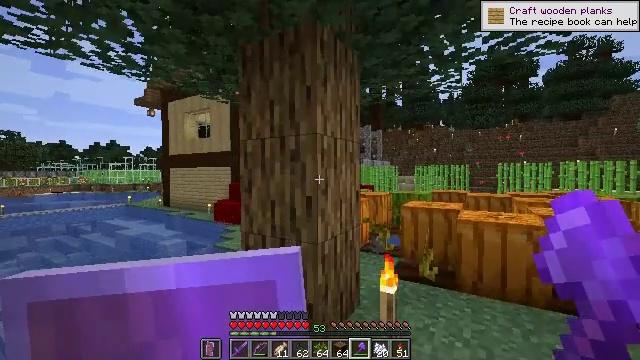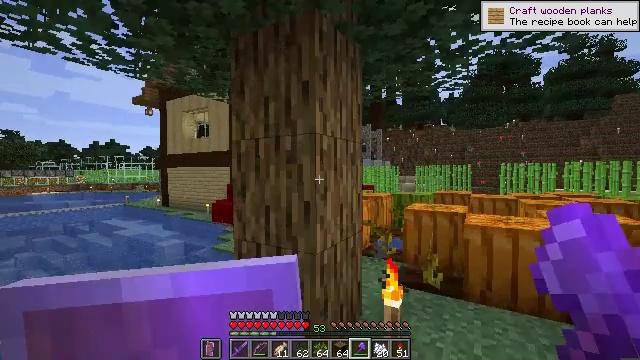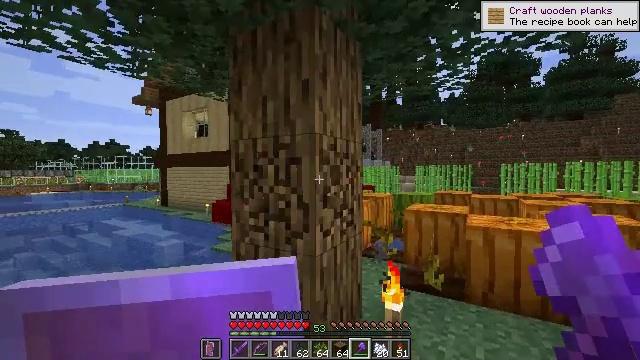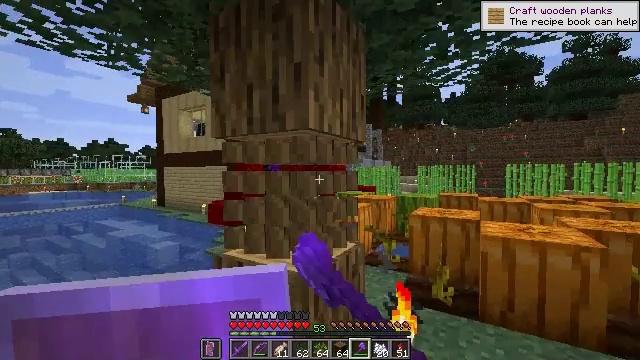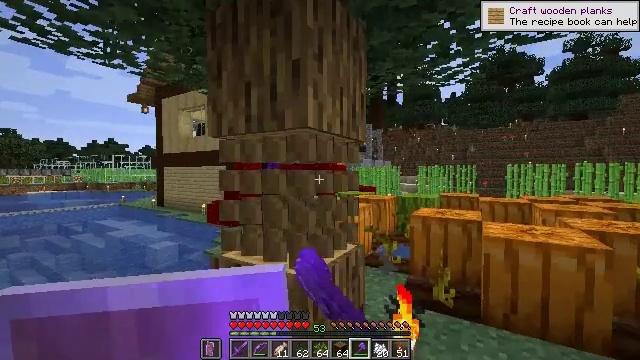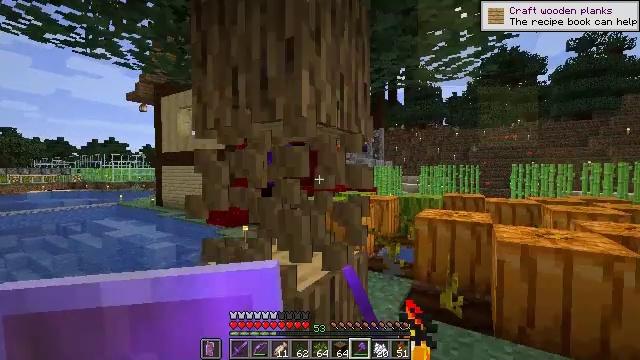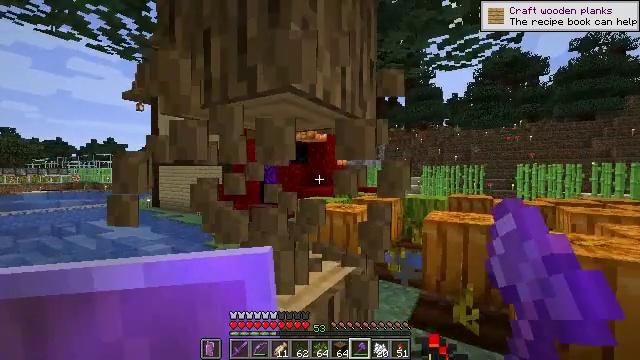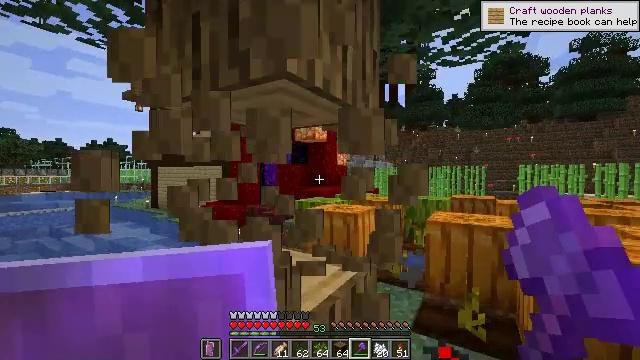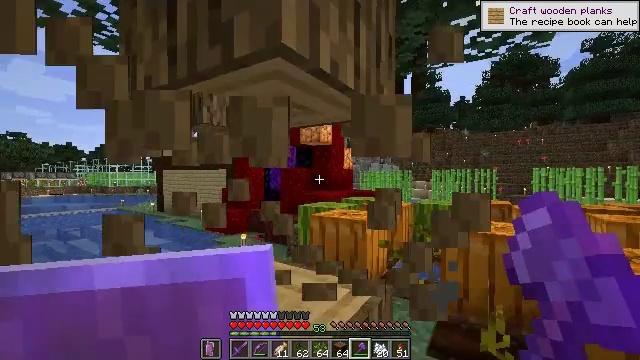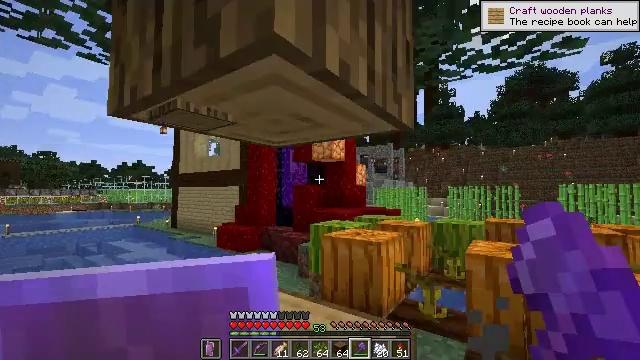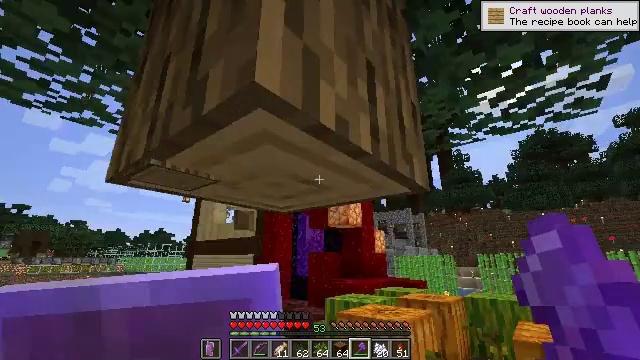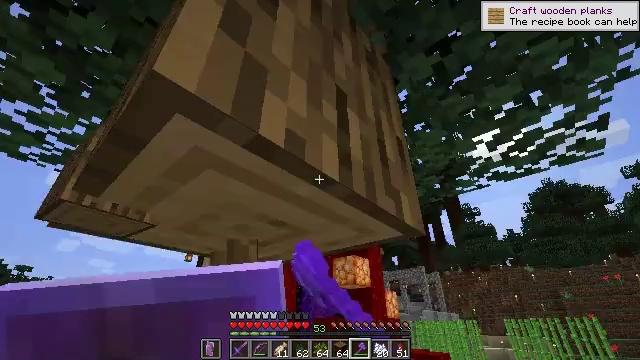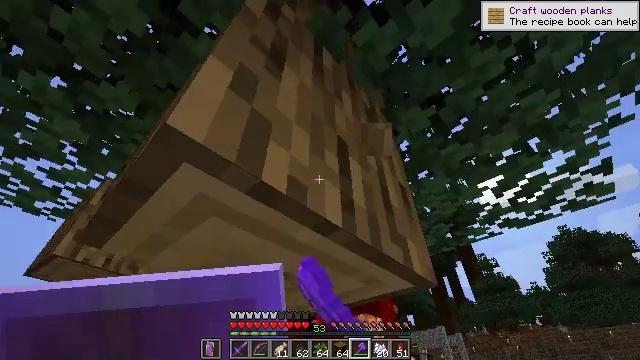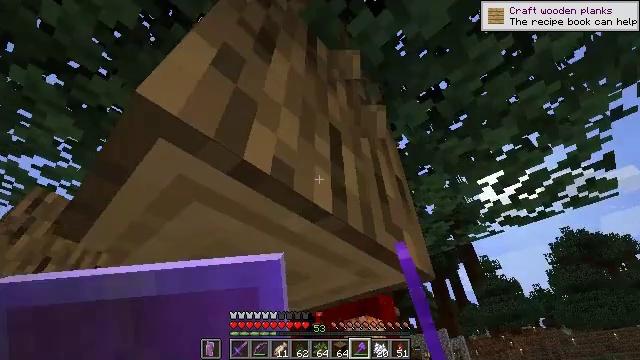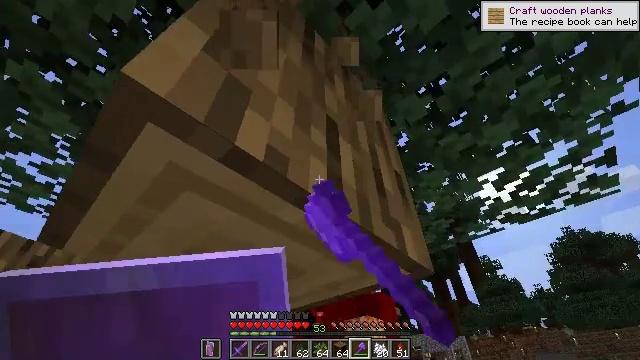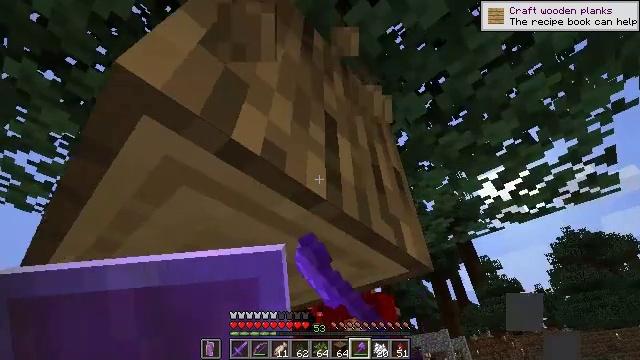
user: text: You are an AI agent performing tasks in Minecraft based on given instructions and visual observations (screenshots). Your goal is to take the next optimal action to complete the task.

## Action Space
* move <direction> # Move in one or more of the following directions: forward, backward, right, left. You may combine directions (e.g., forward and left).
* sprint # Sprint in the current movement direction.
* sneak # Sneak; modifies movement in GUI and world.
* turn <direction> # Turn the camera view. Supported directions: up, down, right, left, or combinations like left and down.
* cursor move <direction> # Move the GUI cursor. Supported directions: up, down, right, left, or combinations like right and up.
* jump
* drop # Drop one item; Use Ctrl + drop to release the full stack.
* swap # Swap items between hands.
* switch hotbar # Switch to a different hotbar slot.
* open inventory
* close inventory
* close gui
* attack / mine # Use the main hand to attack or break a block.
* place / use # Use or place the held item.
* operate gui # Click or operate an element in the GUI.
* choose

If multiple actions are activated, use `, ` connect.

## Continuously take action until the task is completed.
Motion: motion action
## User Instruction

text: Mine the oak log.
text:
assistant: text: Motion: move forward
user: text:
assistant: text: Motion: move forward, attack / mine
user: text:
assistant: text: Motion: move forward, attack / mine
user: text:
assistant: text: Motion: move forward, attack / mine
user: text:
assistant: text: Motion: move forward, attack / mine
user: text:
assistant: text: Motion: move forward, attack / mine
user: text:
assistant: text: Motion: move forward, attack / mine
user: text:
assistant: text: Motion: move forward, turn left, attack / mine
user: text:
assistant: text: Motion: move forward, turn left and up, attack / mine
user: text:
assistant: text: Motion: move forward, turn left and up, attack / mine
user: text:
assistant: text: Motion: turn left and up, attack / mine
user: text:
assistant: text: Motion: turn left and up, attack / mine
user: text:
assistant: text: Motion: attack / mine
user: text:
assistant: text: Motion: attack / mine
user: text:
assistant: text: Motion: attack / mine
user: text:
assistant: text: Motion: attack / mine
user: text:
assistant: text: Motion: turn left, attack / mine
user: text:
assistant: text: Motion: turn left and up, attack / mine
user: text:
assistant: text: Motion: turn left and up, attack / mine
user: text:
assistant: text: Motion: turn left and up, attack / mine
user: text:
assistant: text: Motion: attack / mine
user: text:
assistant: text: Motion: attack / mine
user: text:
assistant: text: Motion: attack / mine
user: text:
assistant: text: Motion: jump
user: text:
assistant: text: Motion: move forward, jump
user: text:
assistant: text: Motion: move forward, turn left, jump
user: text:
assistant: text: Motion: move forward, turn left, jump
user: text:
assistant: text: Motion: move forward, turn left, jump
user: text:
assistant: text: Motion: move forward
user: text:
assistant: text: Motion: move forward